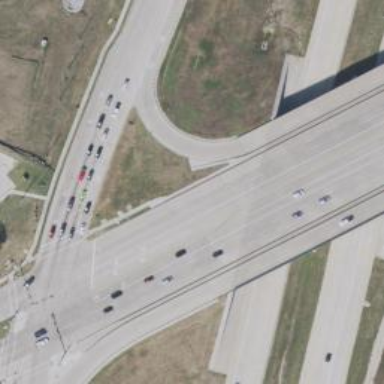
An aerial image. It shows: Secondary link road.